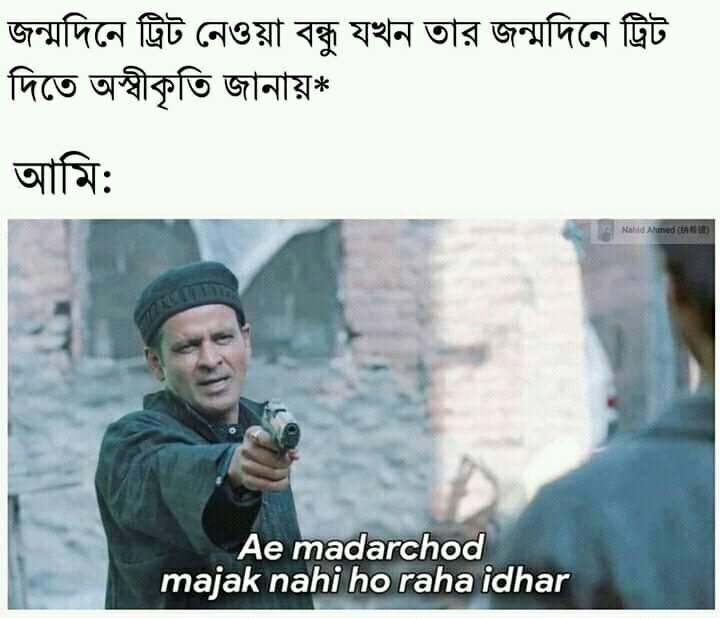
Caption: জন্মদিনে ট্রিট নেওয়া বন্ধু যখন তার জন্মদিনে ট্রিট দিতে অস্বীকৃতি  জানায়*   আমিঃ    Ae madarchod majak nahi ho raha idhar
Label: non-hate